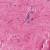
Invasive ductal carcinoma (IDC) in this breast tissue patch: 0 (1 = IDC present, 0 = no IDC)